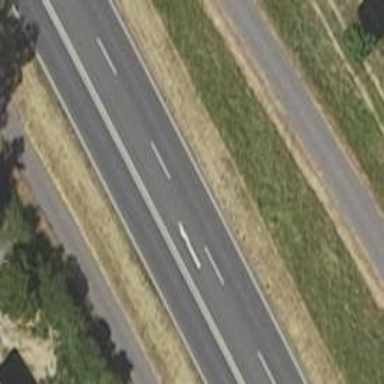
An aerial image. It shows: Asphalt motorway of trunk classification.